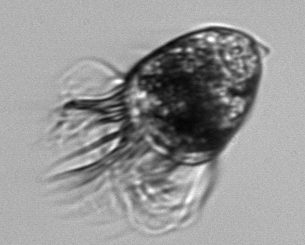
Label: Pelagostrobilidium